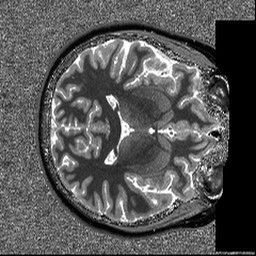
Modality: T1map
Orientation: axial
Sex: female